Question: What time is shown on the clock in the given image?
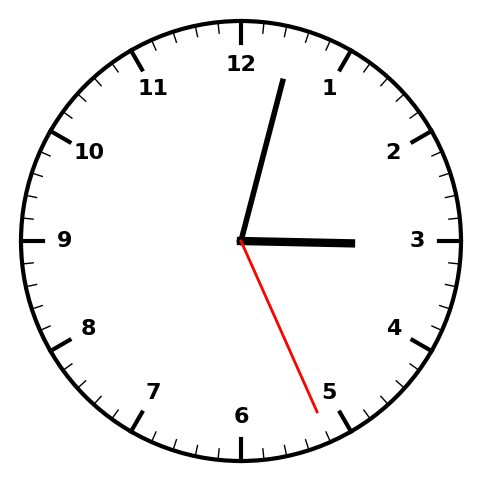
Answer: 03:02:26